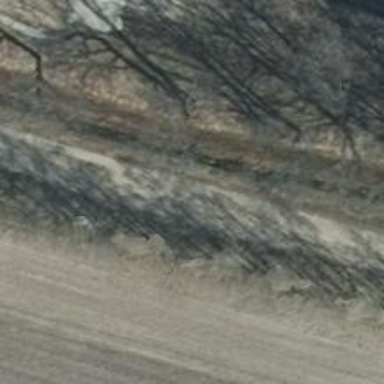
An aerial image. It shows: Sandy track road with grade3 tracktype.